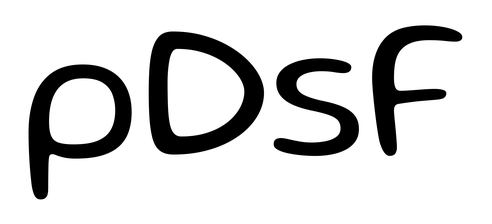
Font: Gluten_Light